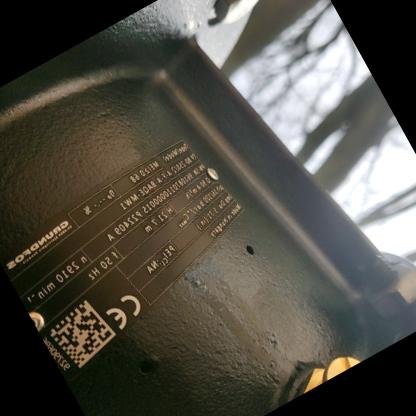
Klasa: tabliczka-znamionowa